Question: Why does this query return one result?
'''
START n=node:node_auto_index(Name = 'Regular Users')
MATCH (n)-[r:IS_MEMBER_OF_GROUP*]->(v)
WHERE v.Name = 'root'
RETURN count(r) AS CountAllRelationships;
'''
And why does this query return two results? All that I removed is the '(v)' and the 'Where v.Name = Root'
'''
START n=node:node_auto_index(Name = 'Regular Users')
MATCH (n)-[r:IS_MEMBER_OF_GROUP*]->()
RETURN count(r) AS CountAllRelationships;
'''
Here is the graph:

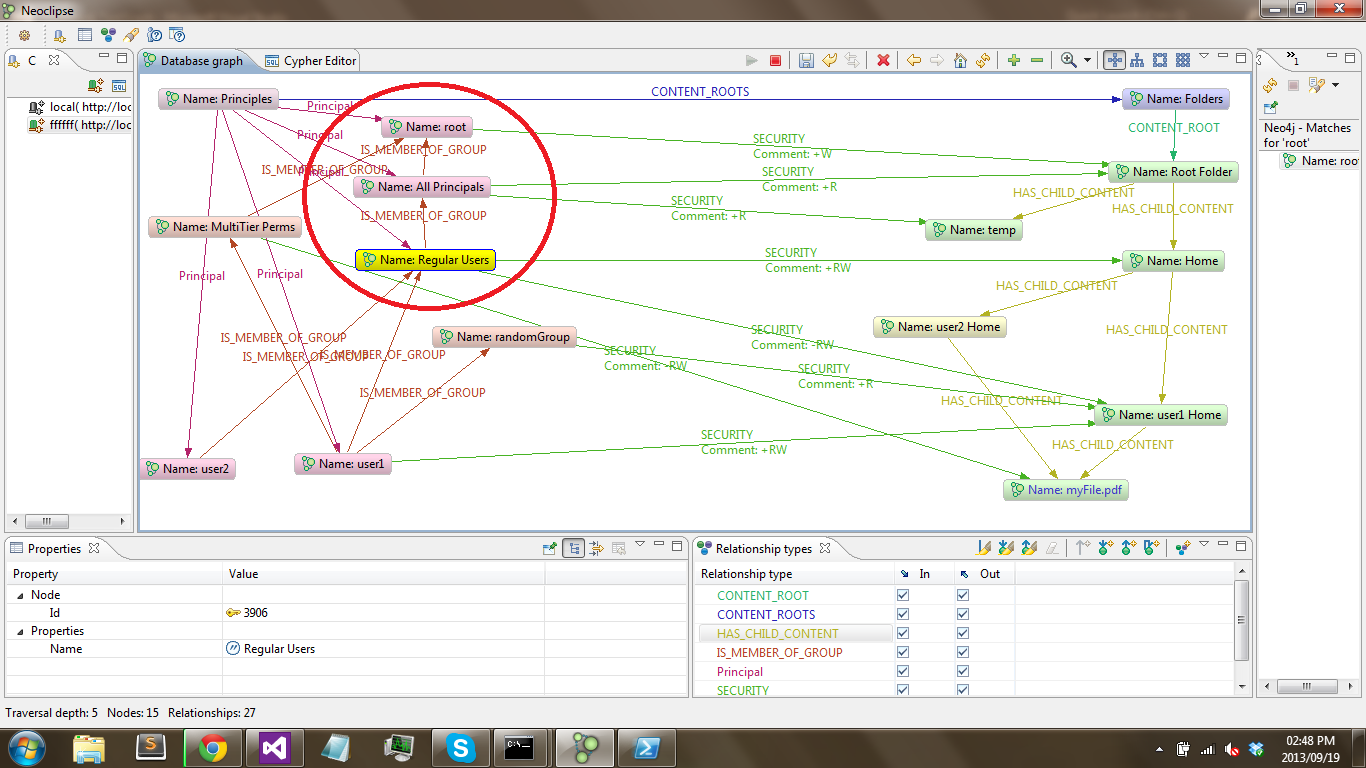
Answer: The identifier "r" represents the collection of relationships on a matched path.
For the first query, there is only one path "Regular Users"->"All Principals"->"root" matched the query, and then there is one collection of relationships for the path returned as r, so the count(r) is 1.
For the second query, there are two paths matched the query, one is "Regular Users"->"All Principals", the other is "Regular Users"->"All Principals"->"root", so accordingly there are two collections of relationships returned, that's why the result of count(r) is 2.